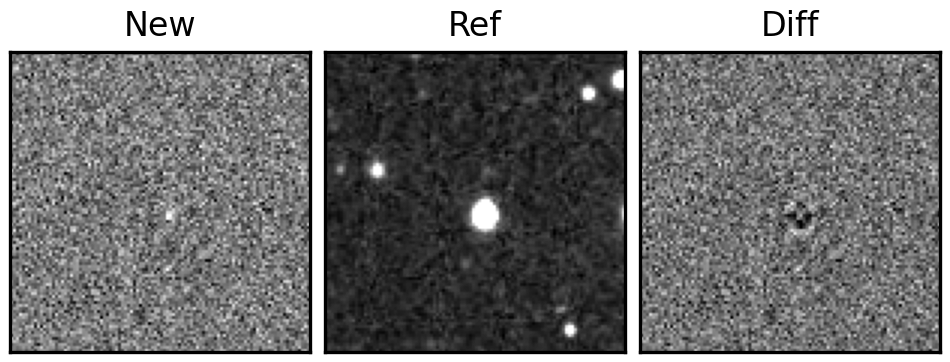
Label: bogus